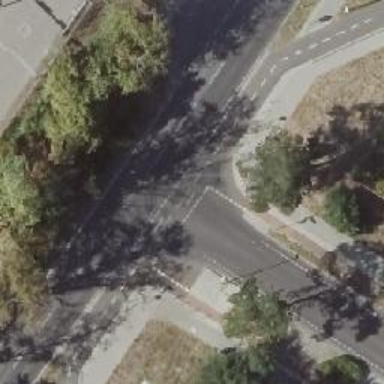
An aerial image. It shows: Unclassified road with asphalt surface. There are separate sidewalks on both sides and cycle lanes on both sides as well.